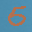
Label: 5